Brain MRI, t1w sequence, axial 2D slice.
Patient: age 28, sex F, weight 95 kg, height 1.95 m
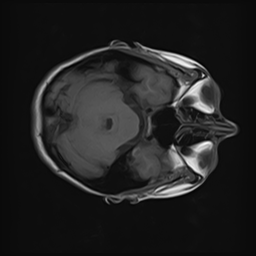